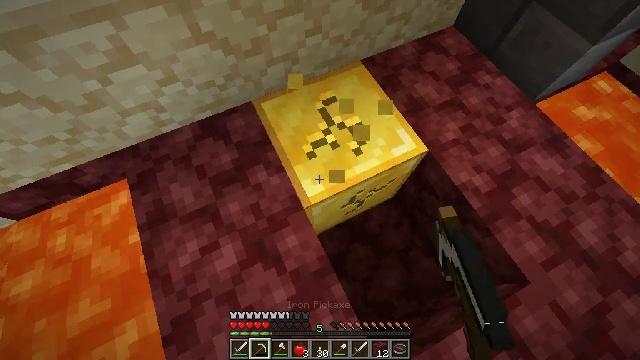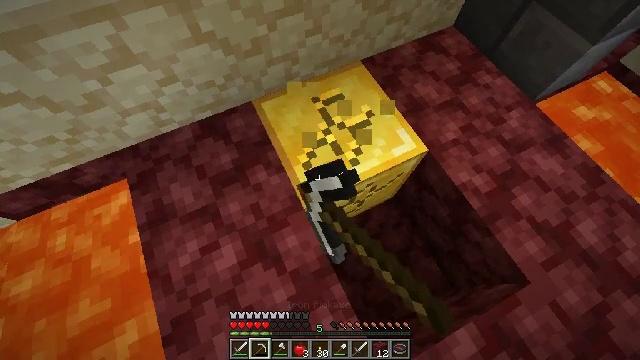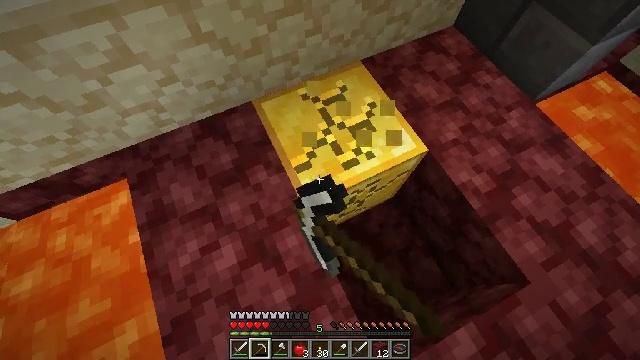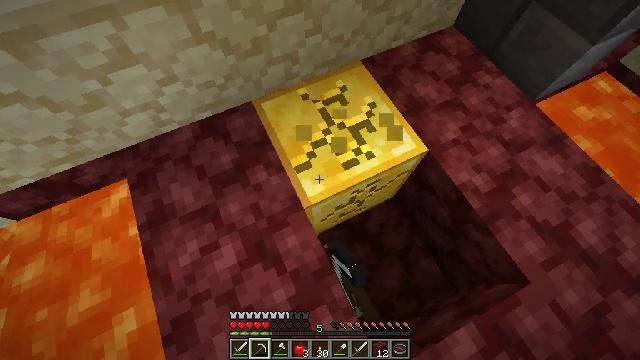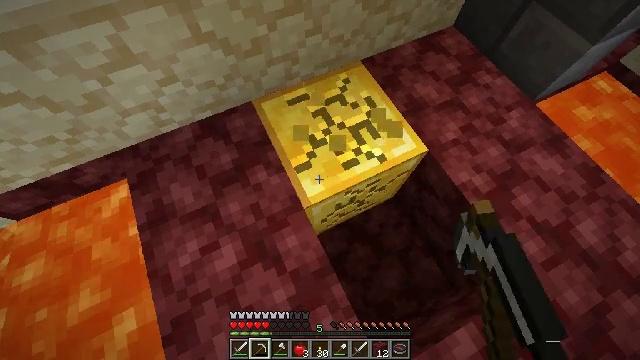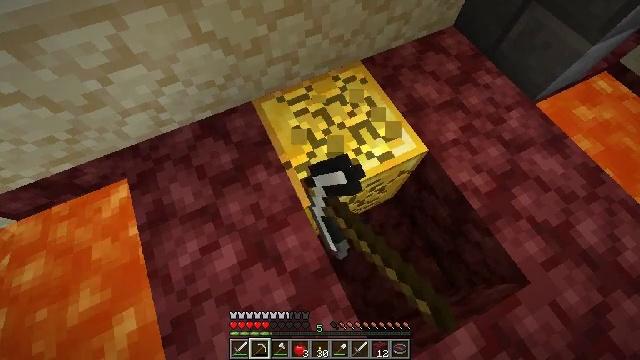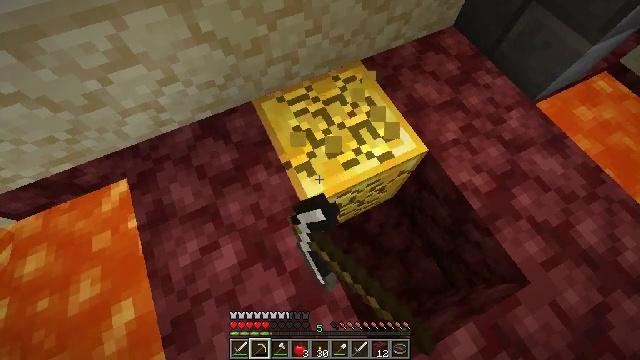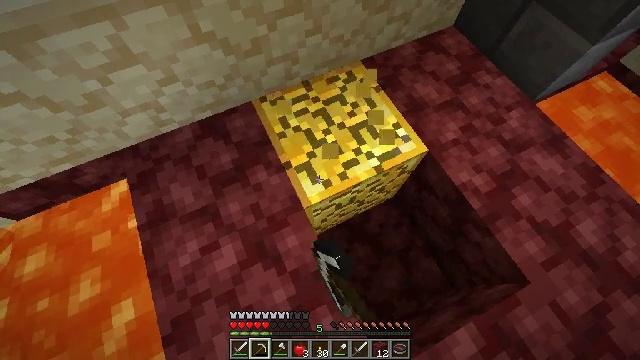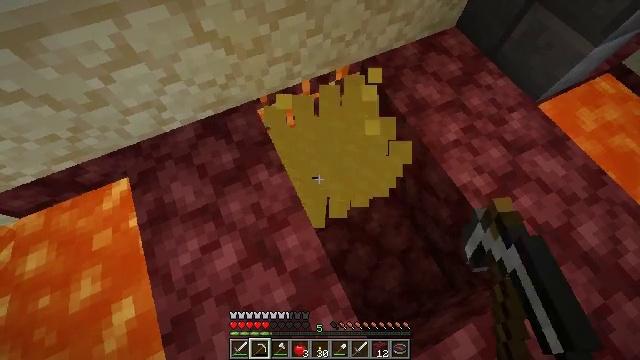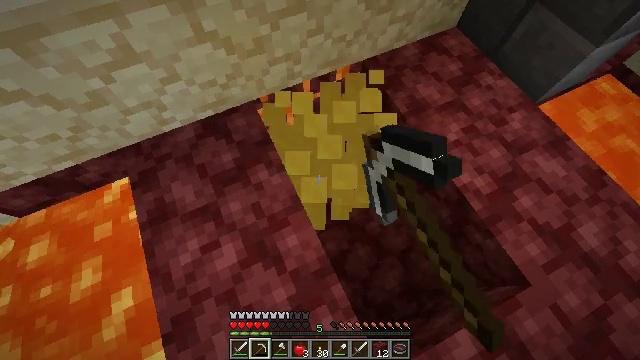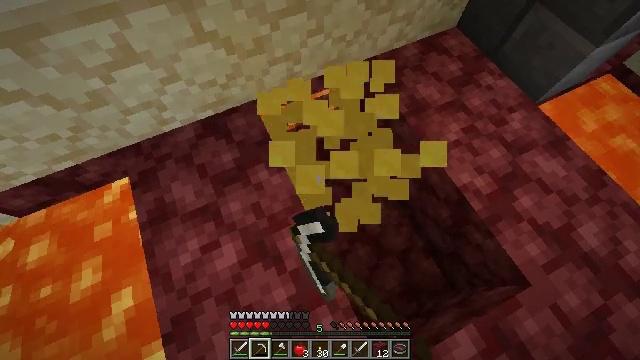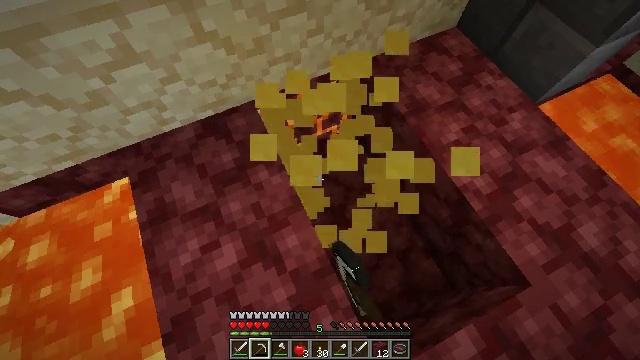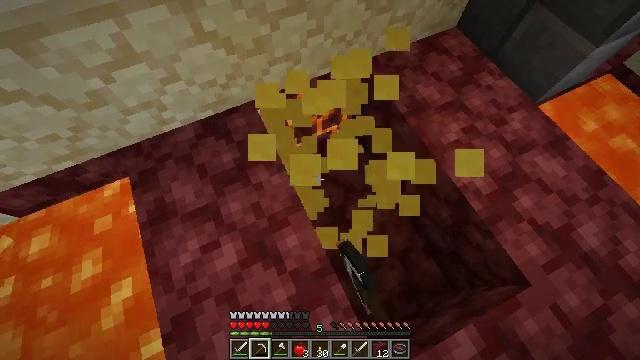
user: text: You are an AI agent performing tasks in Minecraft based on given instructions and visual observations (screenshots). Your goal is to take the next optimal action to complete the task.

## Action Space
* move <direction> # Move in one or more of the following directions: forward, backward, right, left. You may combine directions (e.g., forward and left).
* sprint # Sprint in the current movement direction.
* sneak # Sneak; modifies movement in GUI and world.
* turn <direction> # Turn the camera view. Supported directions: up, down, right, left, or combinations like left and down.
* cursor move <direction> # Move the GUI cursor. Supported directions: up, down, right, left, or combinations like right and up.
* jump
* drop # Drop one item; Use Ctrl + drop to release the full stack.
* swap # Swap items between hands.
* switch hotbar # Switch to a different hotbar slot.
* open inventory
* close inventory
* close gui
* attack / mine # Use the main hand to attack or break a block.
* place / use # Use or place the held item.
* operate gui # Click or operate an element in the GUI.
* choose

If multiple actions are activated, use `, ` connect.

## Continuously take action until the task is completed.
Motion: motion action
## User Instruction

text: Break the gold block to collect it.
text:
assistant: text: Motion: attack / mine
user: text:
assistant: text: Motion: attack / mine
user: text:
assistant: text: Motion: attack / mine
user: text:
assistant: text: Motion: attack / mine
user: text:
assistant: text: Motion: attack / mine
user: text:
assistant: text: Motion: attack / mine
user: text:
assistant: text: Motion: attack / mine
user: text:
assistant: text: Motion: attack / mine
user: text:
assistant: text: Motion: no_op
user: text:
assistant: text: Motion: no_op
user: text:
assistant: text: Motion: no_op
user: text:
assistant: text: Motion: no_op
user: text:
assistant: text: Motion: no_op